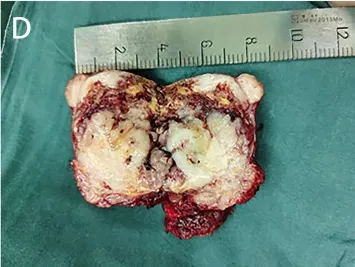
Clinical characteristics of the sarcomatoid parathyroid carcinoma (SaPC) case. (D) The profile of the resected tumor.
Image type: medical_photograph (other_medical_photograph)